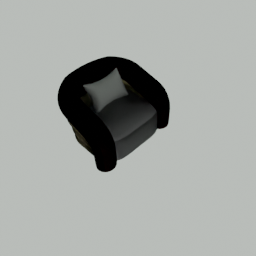
Label: furniture